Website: apple
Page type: address-validator
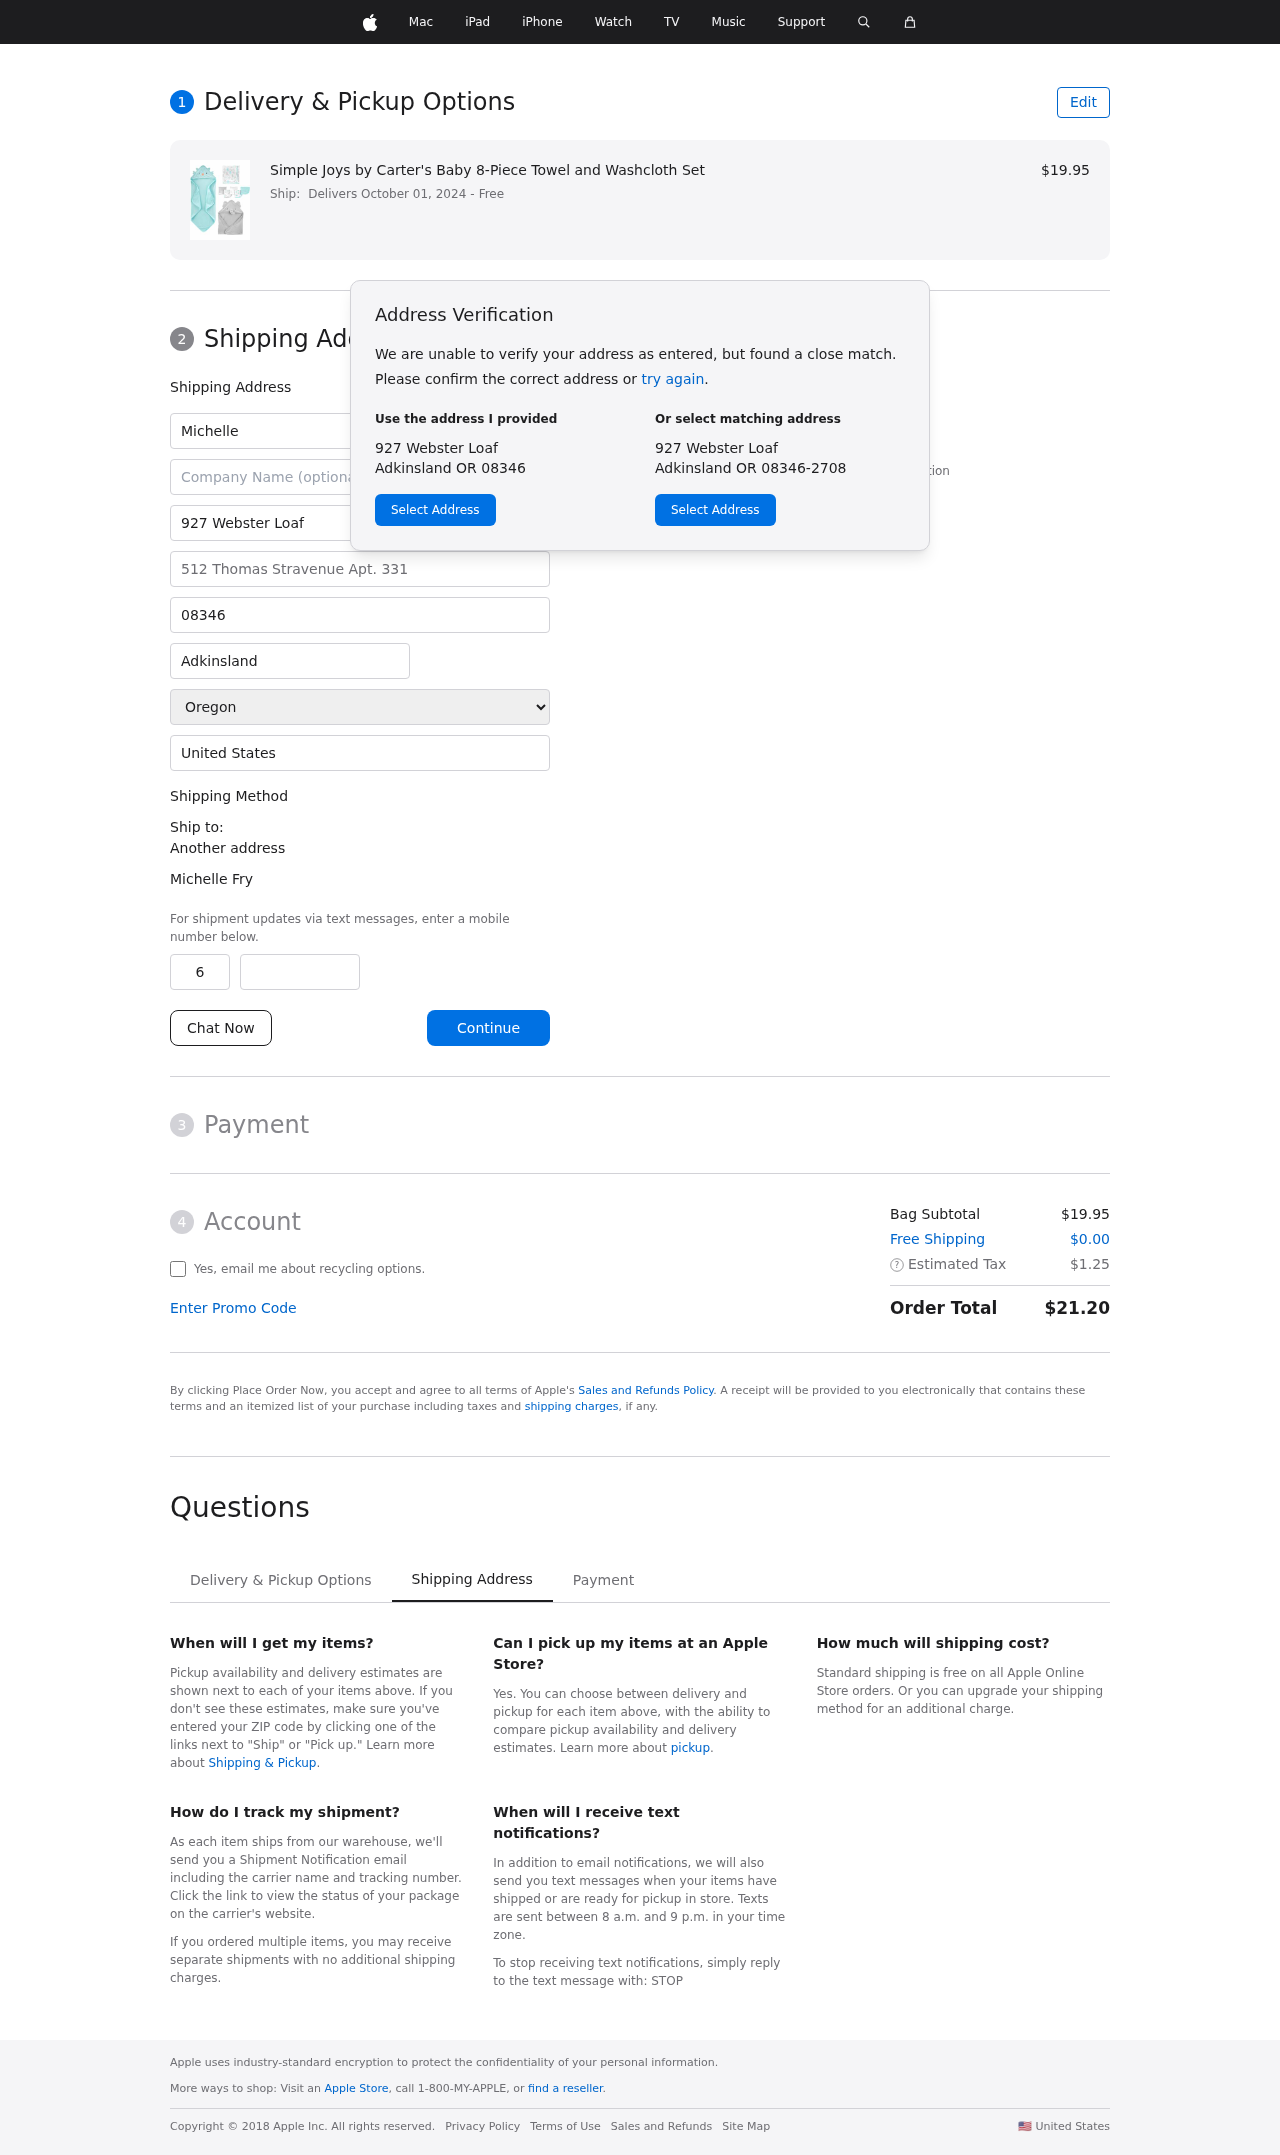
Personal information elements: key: PII_CITY
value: Adkinsland
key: PII_COUNTRY
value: United States
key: PII_FIRSTNAME
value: Michelle
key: PII_FULLNAME
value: Michelle Fry
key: PII_LASTNAME
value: Fry
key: PII_PHONE_AREA
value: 650
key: PII_PHONE_SUFFIX
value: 0662
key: PII_POSTCODE
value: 08346
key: PII_STATE
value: Oregon
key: PII_STREET
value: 927 Webster Loaf
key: PII_STREET2
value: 512 Thomas Stravenue Apt. 331
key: PII_CITY_STATE_ZIP
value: Adkinsland OR 08346
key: PII_STATE_ABBR
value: OR
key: PII_POSTCODE_FULL
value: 08346
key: PII_POSTCODE_NUMERIC
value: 8346
Product elements: key: PRODUCT1_NAME
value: Simple Joys by Carter's Baby 8-Piece Towel and Washcloth Set
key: PRODUCT1_PRICE
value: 19.95
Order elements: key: ORDER_DELIVERY_DATE
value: Delivers October 01, 2024
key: ORDER_SUBTOTAL
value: $19.95
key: ORDER_SHIPPING_COST
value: $0.00
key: ORDER_TAX
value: $1.25
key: ORDER_TOTAL
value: $21.20